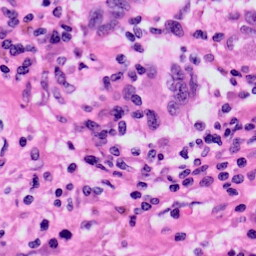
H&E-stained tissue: Skin